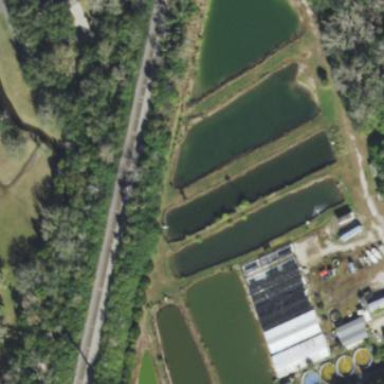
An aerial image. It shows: Area dedicated to aquaculture.